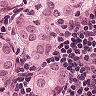
Metastatic tissue present: yes